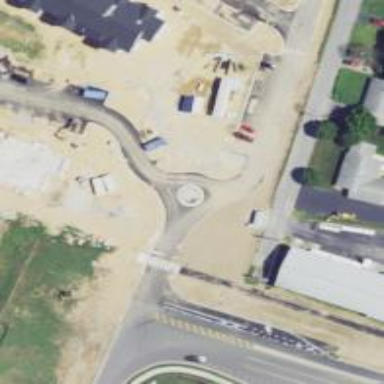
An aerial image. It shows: Turning loop on the road.